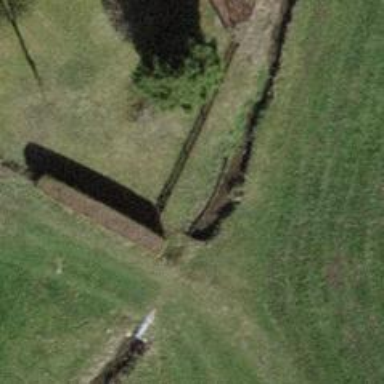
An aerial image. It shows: Culvert tunnel.